Brain MRI, t1w sequence, axial 2D slice.
Patient: age 42, sex F, weight 78 kg, height 1.78 m
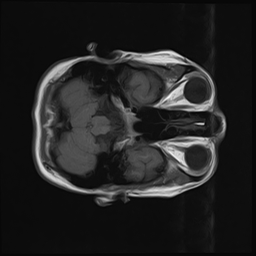